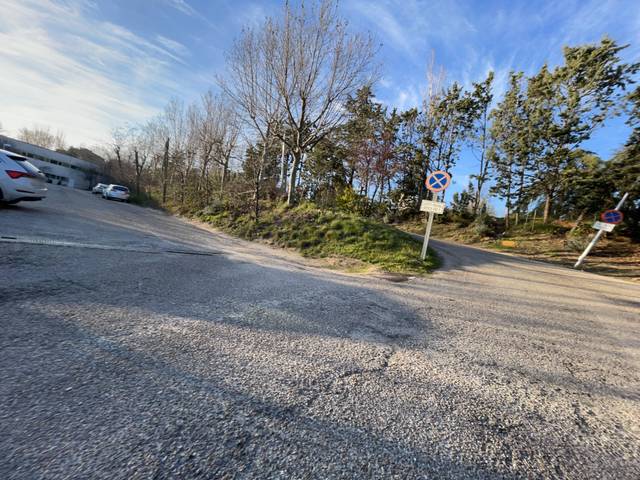
Region: Spain
Coordinates: 40.477, -3.867